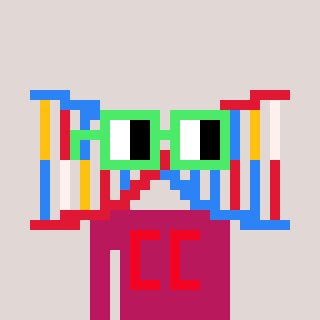
a pixel art character with square light green glasses, a dna-shaped head and a darkpink-colored body on a warm background